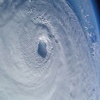
Label: cloud